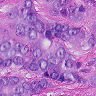
Metastatic tissue present: yes